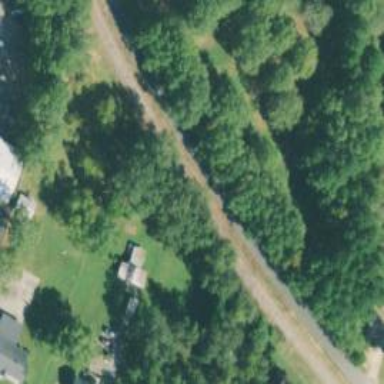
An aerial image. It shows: Railway track.